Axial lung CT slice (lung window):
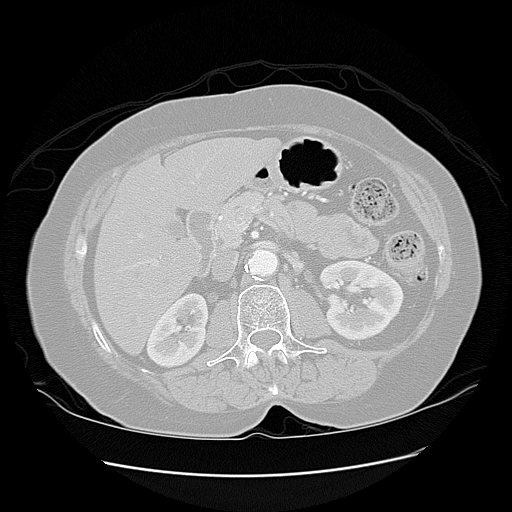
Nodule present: no